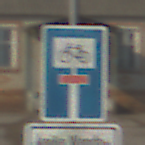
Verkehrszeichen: SackgasseRadverkehrDurchlaessig
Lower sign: HinweisGeaenderteVorfahrtVerkehrsfuehrungVerkehrsregelung3
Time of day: MorningAfternoon
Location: Outdoor (Suburban)
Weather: PartlyCloudy
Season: NotSpecified
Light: Natural